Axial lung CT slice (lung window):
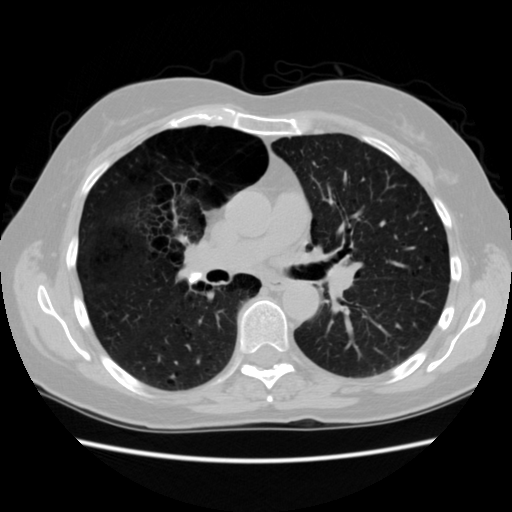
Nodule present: no